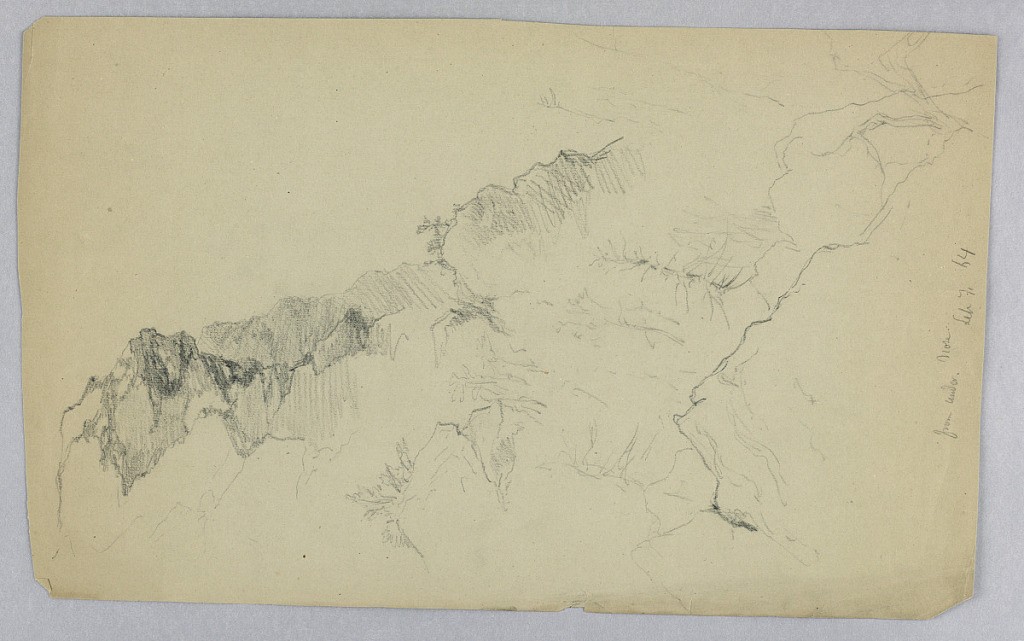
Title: From under Nose of Mt. Mansfield
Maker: Daniel Huntington, American, 1816–1906
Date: September 7, 1864
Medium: Graphite on grey paper
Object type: Drawing
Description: High rock cliff falling from left. Trees and boulders below.